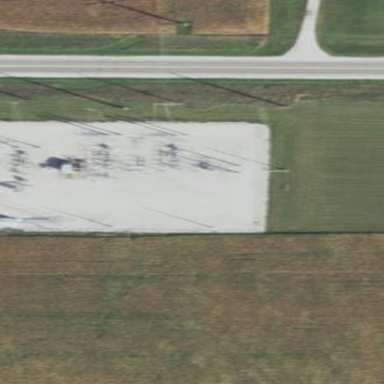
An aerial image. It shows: Industrial area with distribution level power substation. The substation is enclosed by fence.